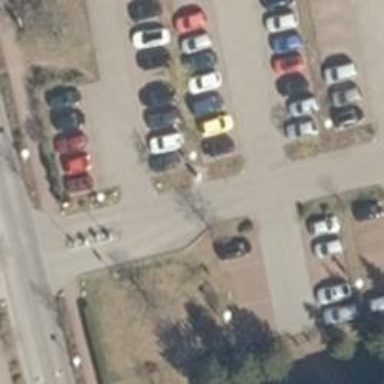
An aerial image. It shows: Parking aisle designated as service road.